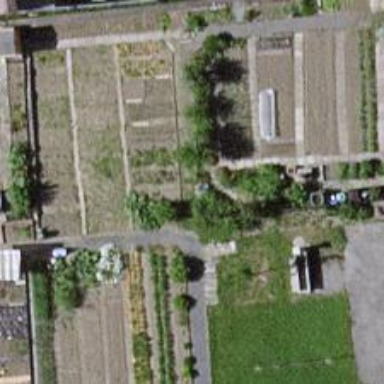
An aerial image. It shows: Allotments area.